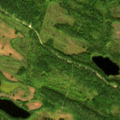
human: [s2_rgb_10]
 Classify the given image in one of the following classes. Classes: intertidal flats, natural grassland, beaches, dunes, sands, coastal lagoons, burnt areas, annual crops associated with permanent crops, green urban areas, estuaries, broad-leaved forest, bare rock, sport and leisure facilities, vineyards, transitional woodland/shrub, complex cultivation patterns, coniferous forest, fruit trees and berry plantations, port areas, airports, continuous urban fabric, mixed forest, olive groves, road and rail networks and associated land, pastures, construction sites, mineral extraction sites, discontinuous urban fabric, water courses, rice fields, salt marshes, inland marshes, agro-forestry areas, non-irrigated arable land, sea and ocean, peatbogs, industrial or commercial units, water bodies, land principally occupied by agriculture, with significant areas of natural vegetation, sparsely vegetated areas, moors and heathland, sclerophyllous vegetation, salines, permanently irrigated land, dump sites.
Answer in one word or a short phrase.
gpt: coniferous forest, transitional woodland/shrub